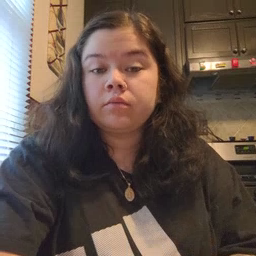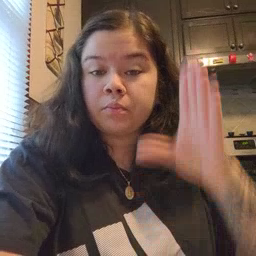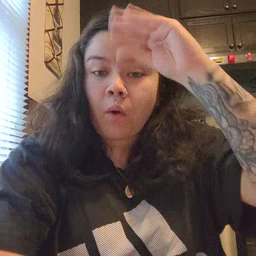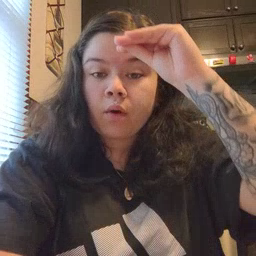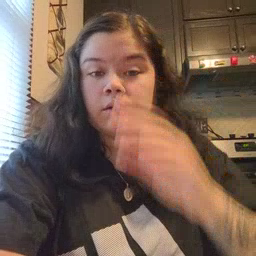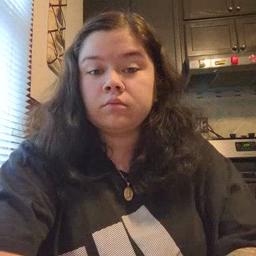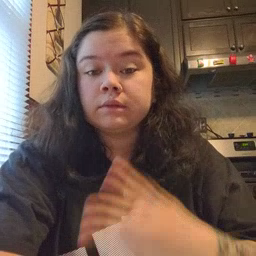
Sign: boy